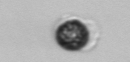
Label: Dinophyceae